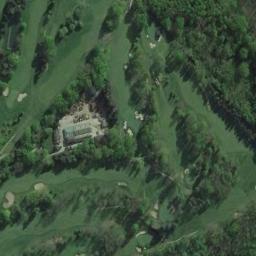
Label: golf_course